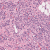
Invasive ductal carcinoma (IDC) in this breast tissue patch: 1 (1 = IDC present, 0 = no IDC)